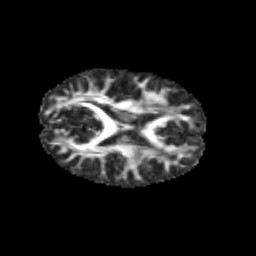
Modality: FA
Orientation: axial
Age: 11
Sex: male
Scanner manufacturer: siemens
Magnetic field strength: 3 T
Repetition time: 3.8 s
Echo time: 0.07 s